Question: I have a stacked bar chart with a line chart overlay. The chart has 2 category groups (segment and quarter). The line chart is a RunningValue in the segment category.
I need to be able to have the line chart "reset" itself across each instance of the segment category. Right now it will treat the last point in the first grouping and the first point in the second grouping as continuous and connect the two points together with a line. I would like instead to NOT draw the line when the line crosses the category group boundary.
Picture below.

Any thoughts?
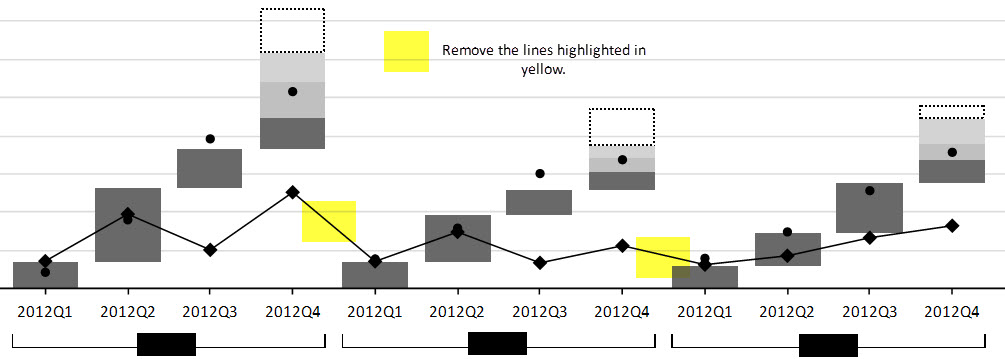
Answer: Create one line for each each instance of the segment category.